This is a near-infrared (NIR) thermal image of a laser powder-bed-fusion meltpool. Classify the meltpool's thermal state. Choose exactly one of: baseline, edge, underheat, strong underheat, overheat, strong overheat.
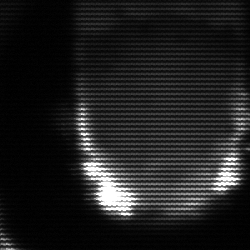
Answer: baseline